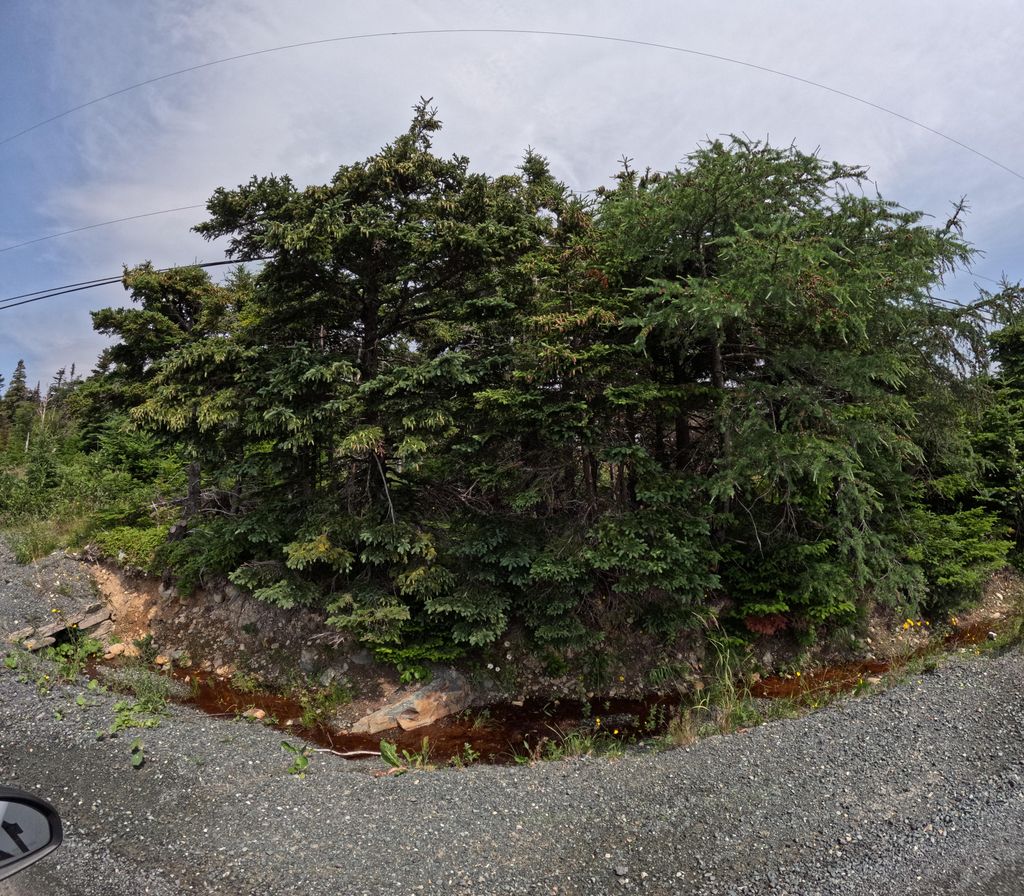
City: st_johns